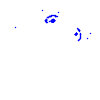
Particle: electron